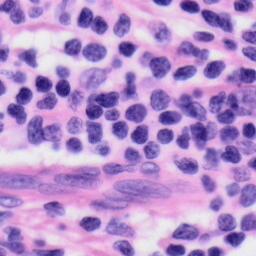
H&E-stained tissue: Skin